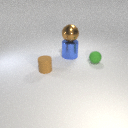
small brown rubber cylinder in front of large blue metal cylinder